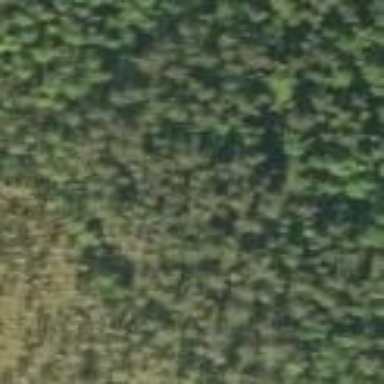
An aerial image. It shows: Woodland consisting mainly of needle-leaved trees.